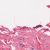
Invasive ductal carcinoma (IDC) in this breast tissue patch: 0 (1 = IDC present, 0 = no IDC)